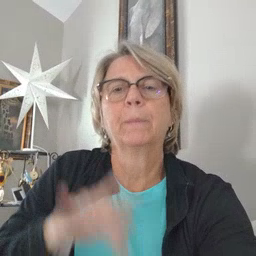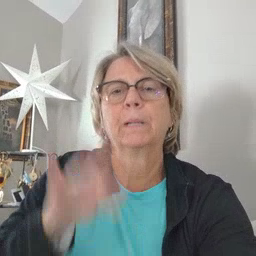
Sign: drop